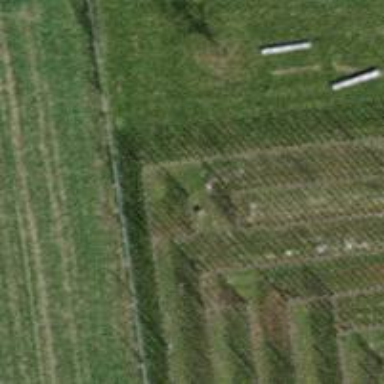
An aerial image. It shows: Hedge barrier.